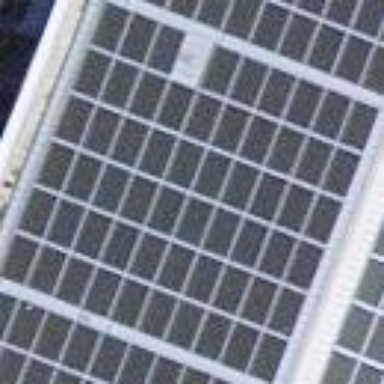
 consisting of solar photovoltaic panels."